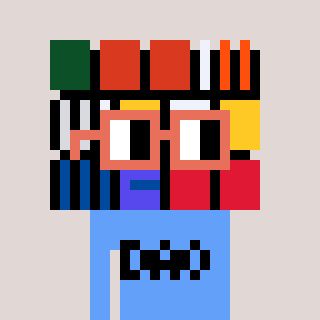
a pixel art character with square orange glasses, a abstract-shaped head and a blue-colored body on a warm background